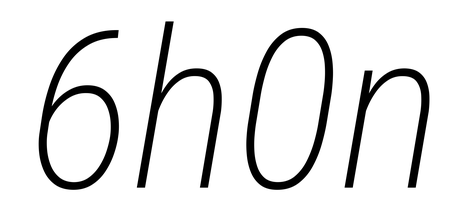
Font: Roboto-Italic_Condensed_ExtraLight_Italic